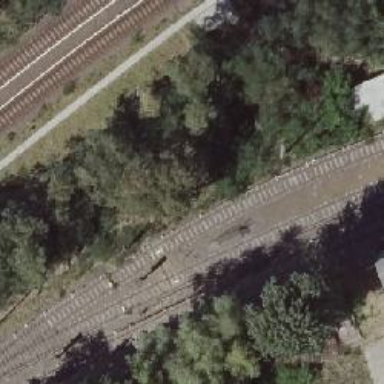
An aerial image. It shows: Yard with electrified rail at the bottom level.